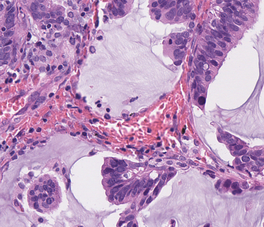
Tumor epithelial tissue: yes
Tumor-associated stroma tissue: yes
Normal tissue: no